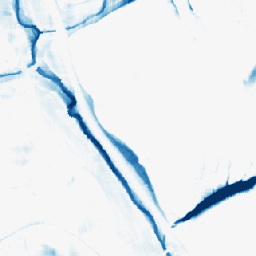
Category: morphological
Decomposition family: morphological_square
Decomposition parameters: operation: closing
size: 20
Upsampling method: area
Upsampling parameters: scale: 8
Upsampling scale: 8